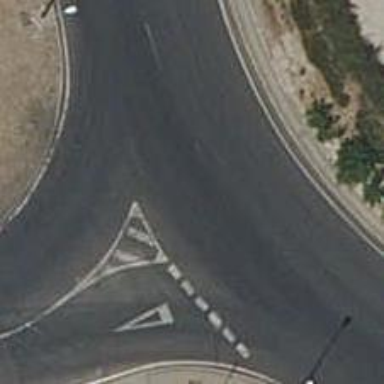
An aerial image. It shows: Roundabout on primary highway.